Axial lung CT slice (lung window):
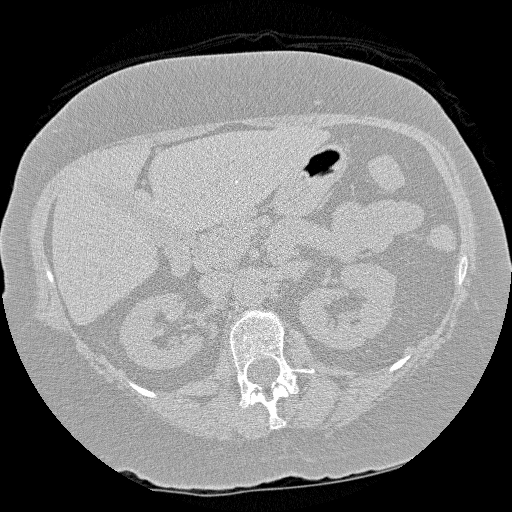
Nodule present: no